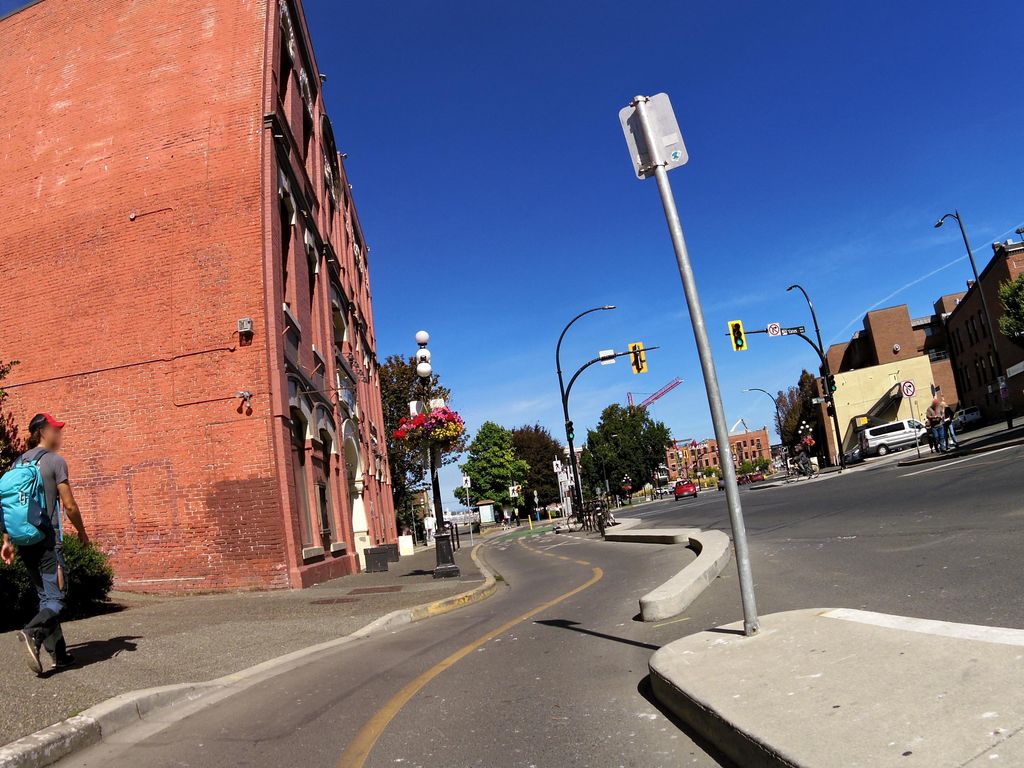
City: victoria